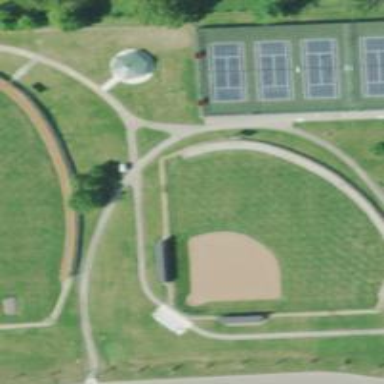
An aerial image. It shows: Softball pitch for leisure and sport activities.